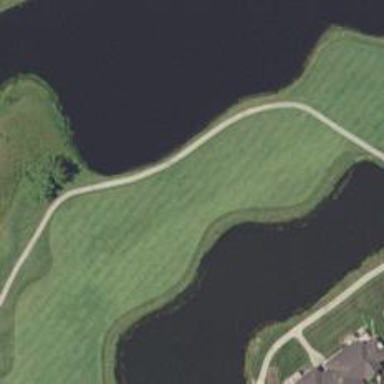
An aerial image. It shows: View of golf hole.